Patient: sex F, age 65
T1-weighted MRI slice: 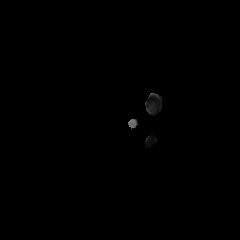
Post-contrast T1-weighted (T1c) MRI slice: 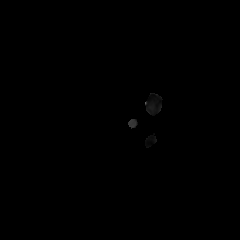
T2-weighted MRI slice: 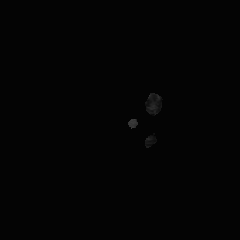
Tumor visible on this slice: no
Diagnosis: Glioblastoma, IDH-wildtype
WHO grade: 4